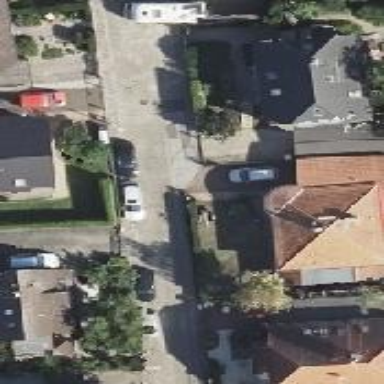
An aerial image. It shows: Residential road with concrete surface.